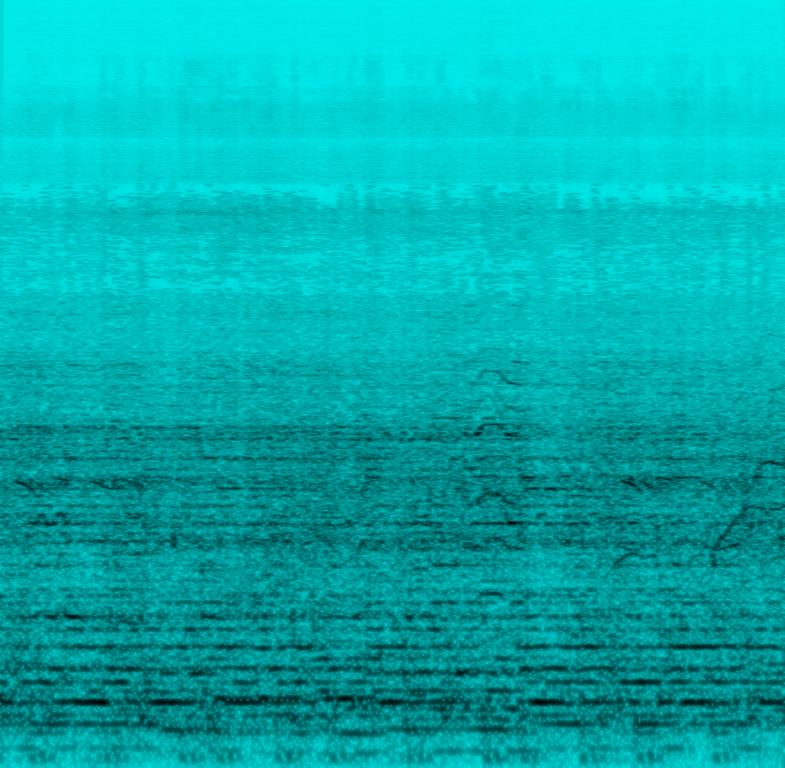
This audio contains an e-bass playing a melody along with a simple drum groove and other stringlike instruments. An e-guitar is playing a lead melody on top and in the background you can hear the crowd screaming. This is an amateur recording and of poor audio-quality. This song may be playing during a live show.